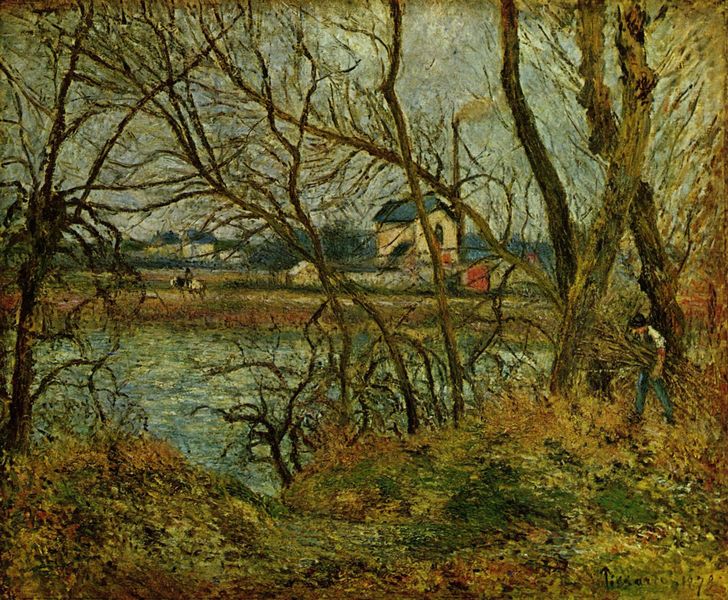
Titel: Grauer Tag an den Ufern der Oise bei Pontoise
Künstler: Camille Pissarro
Standort: Paris
Institution: Musée d'Orsay
Schlagwörter: baum, blau, blätter, dunkel, gemälde, himmel, kopf, mann, schatten, wasser, weiß, wolken, bäume, cezanne, fluss, gelb, grün, impressionismus, landschaft, menschen, ocker, see, stadt, teich, ufer, äste, braun, fenster, grau, holz, hut, licht, schwarz, stroh, ölbild, dach, gebäude, gras, haus, hund, rasen, rot, tier, wiese, beige, malerei, hemd, hose, arm, mensch, signatur, öl, ast, bach, baumstamm, feld, felder, häuser, natur, schilf, stamm, strauch, weide, zweige, gebüsch, hütte, kirche, rauch, sträucher, boden, pflanze, pflanzen, wald, kamin, pferd, reiter, schornstein, schuppen, wellen, düster, ort, moderne, datierung, heu, reisig, dorf, mauer, aue, bauernhof, herbst, winter, fabrik, schlot, van gogh, arbeiter, seine, ölgemälde, stimmung, jahreszahl, bauer, tor, impression, unterschrift, gogh, weiden, flusslandschaft, sumpf, moor, picasso, kapelle, landscahft, pinselstriche, feuerholz, gestrüpp, hölzer, rohr, flussufer, pissaro, schnitter, stammbaum, triste, weidenäste, holzsammler, bauernhof am see, luftwurzeln